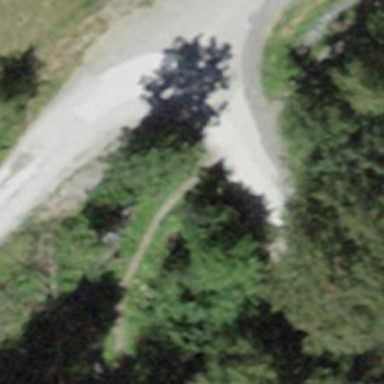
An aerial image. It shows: Culvert tunnel underneath ditch.